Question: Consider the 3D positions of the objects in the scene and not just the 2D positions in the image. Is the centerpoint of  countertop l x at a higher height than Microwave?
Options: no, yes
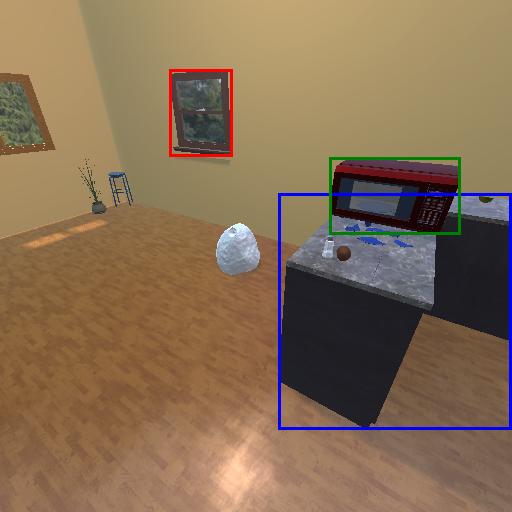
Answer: no